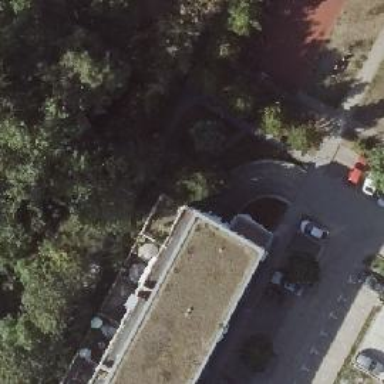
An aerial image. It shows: Parking entrance.